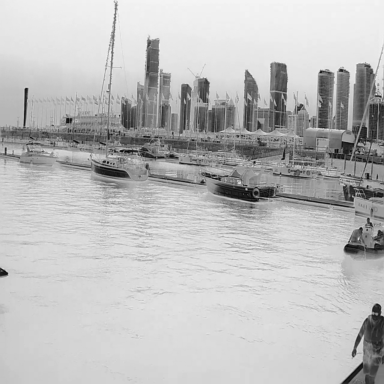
There are four canoes in the infrared image.